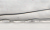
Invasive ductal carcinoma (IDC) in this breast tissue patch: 0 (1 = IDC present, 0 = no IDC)